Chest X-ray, AP view. Patient: 56 years old, sex F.
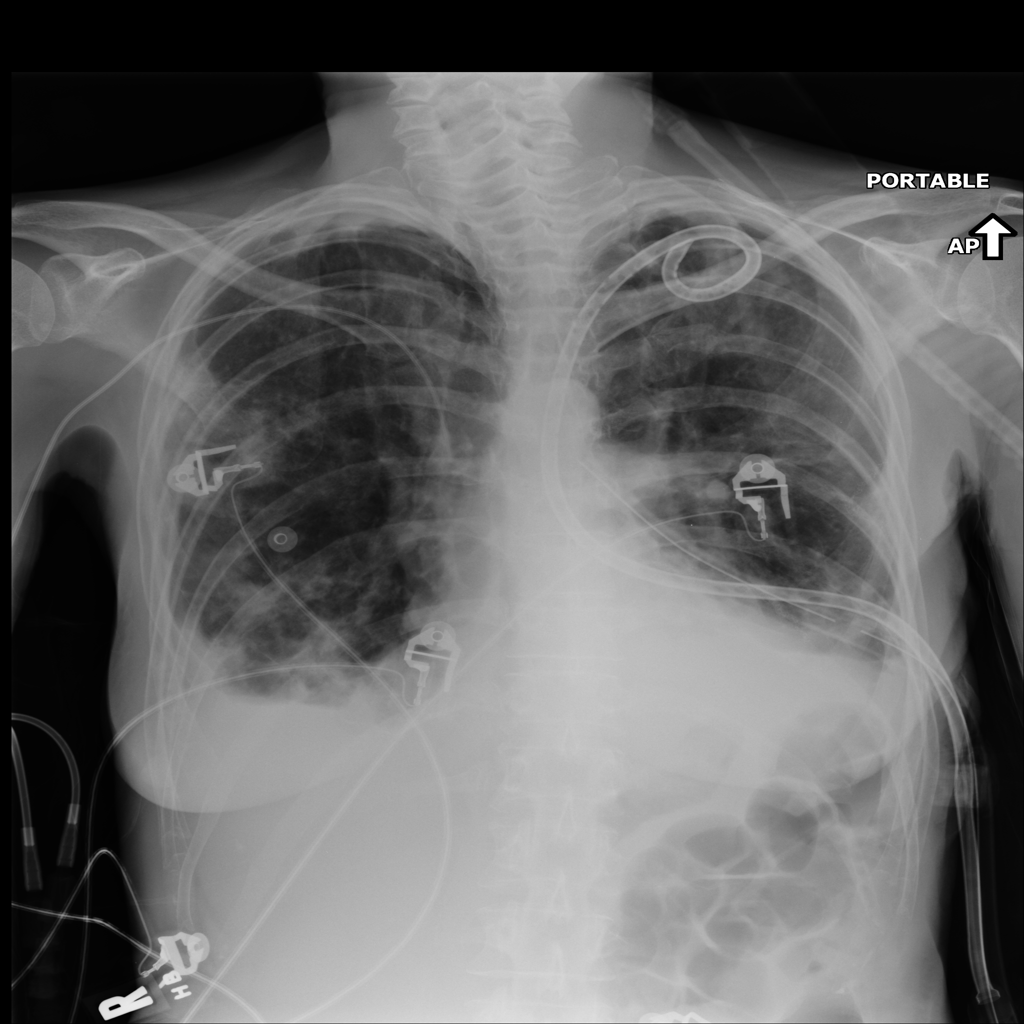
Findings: Infiltration